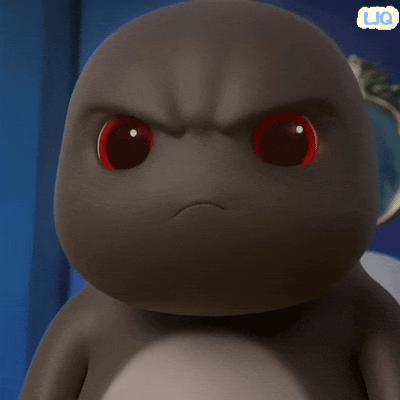
Label: nailong